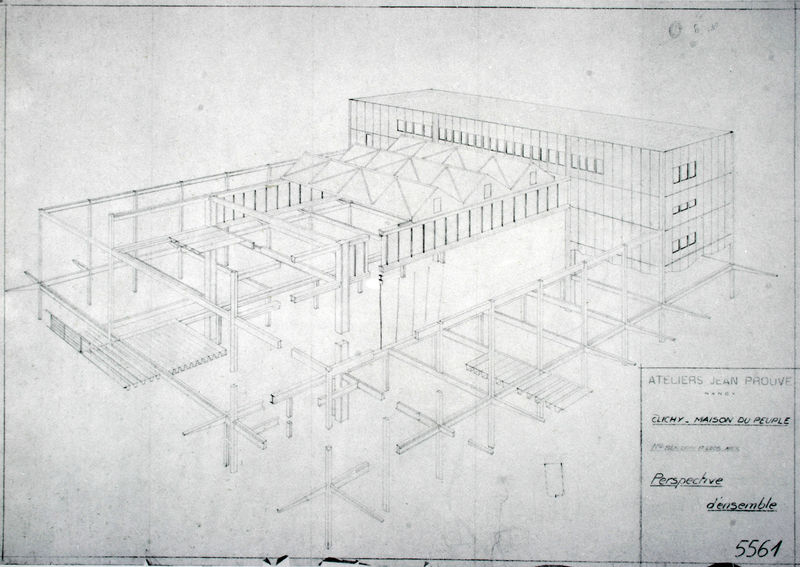
Titel: Perspektive
Künstler: Jean Prouvé
Standort: Clichy, Paris
Institution: Volkshaus und Markthalle
Schlagwörter: gebäude, architektur, entwurf, plan